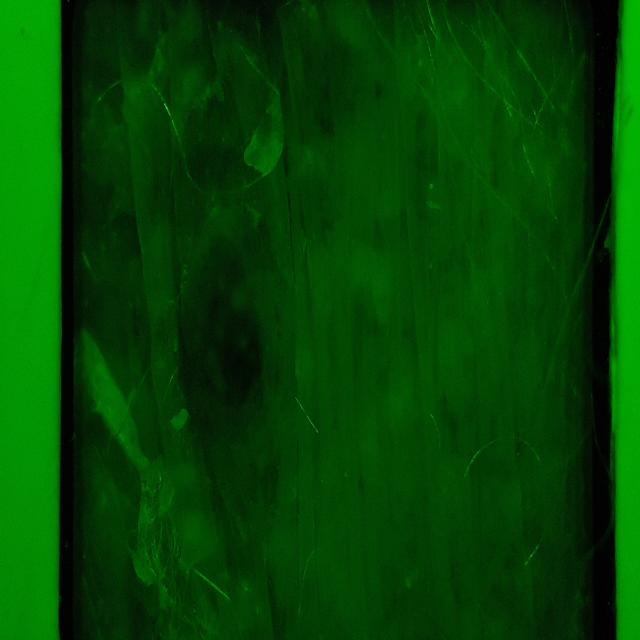
Canine hypersensitivity reaction — allergic skin response with urticaria, erythema, pruritus, and angioedema. May be food, environmental, or flea allergy related.